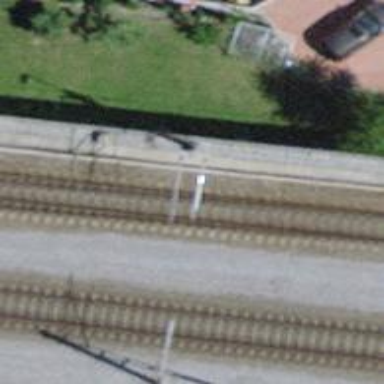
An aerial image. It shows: Railway switch with the turnout side on the left.